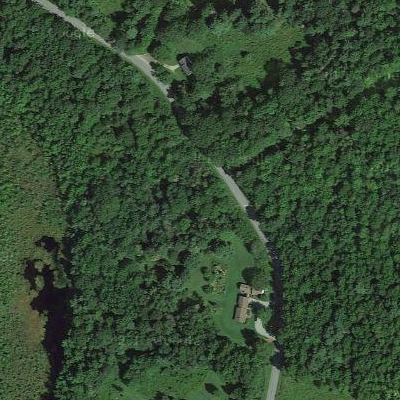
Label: Forest